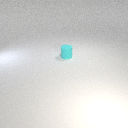
small cyan rubber cylinder